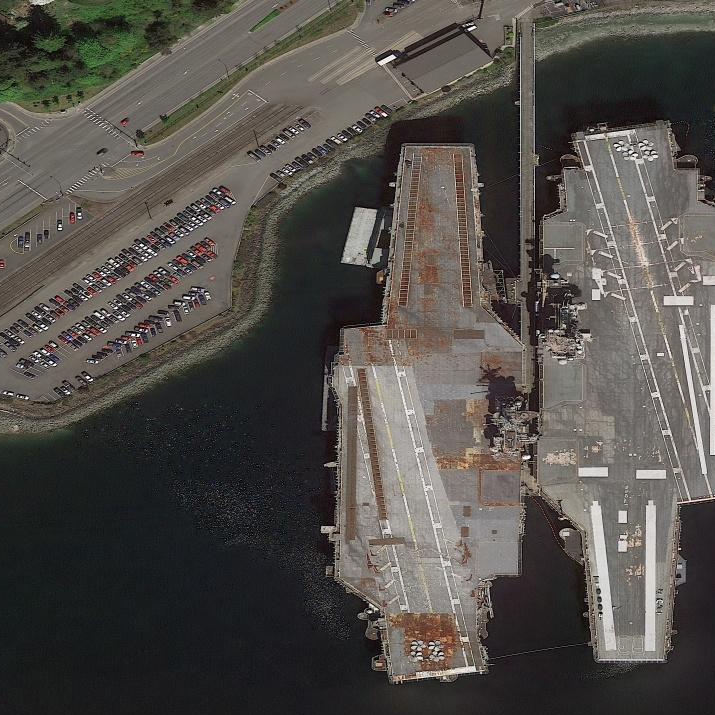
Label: aircraft_carrier